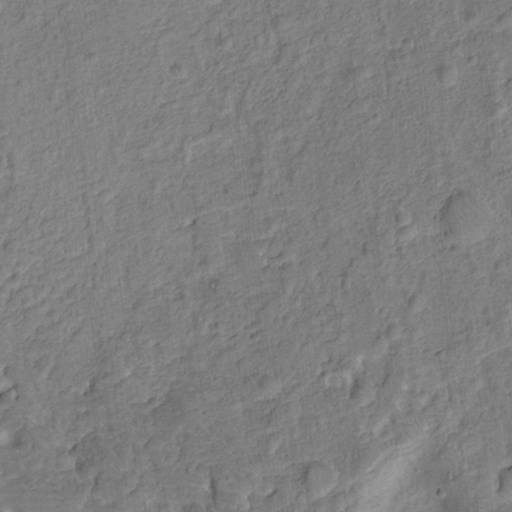
Objects detected: cone